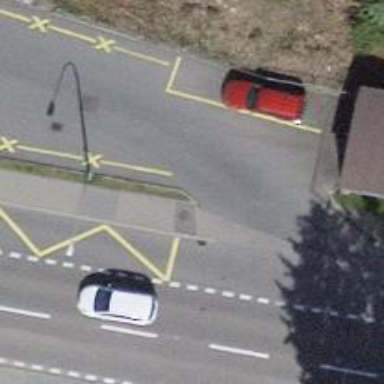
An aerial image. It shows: Kerb barrier.